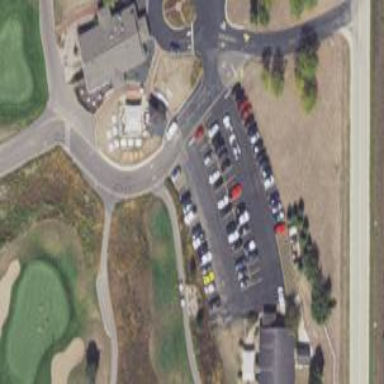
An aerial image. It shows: Path designated for golf carts.